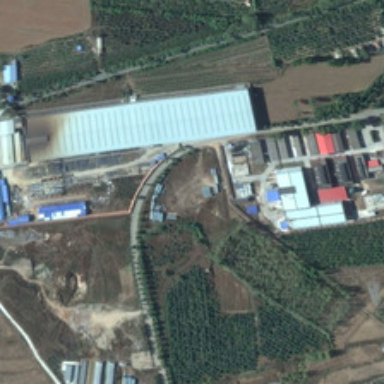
Some buildings and many green trees are in an industrial area .